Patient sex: M
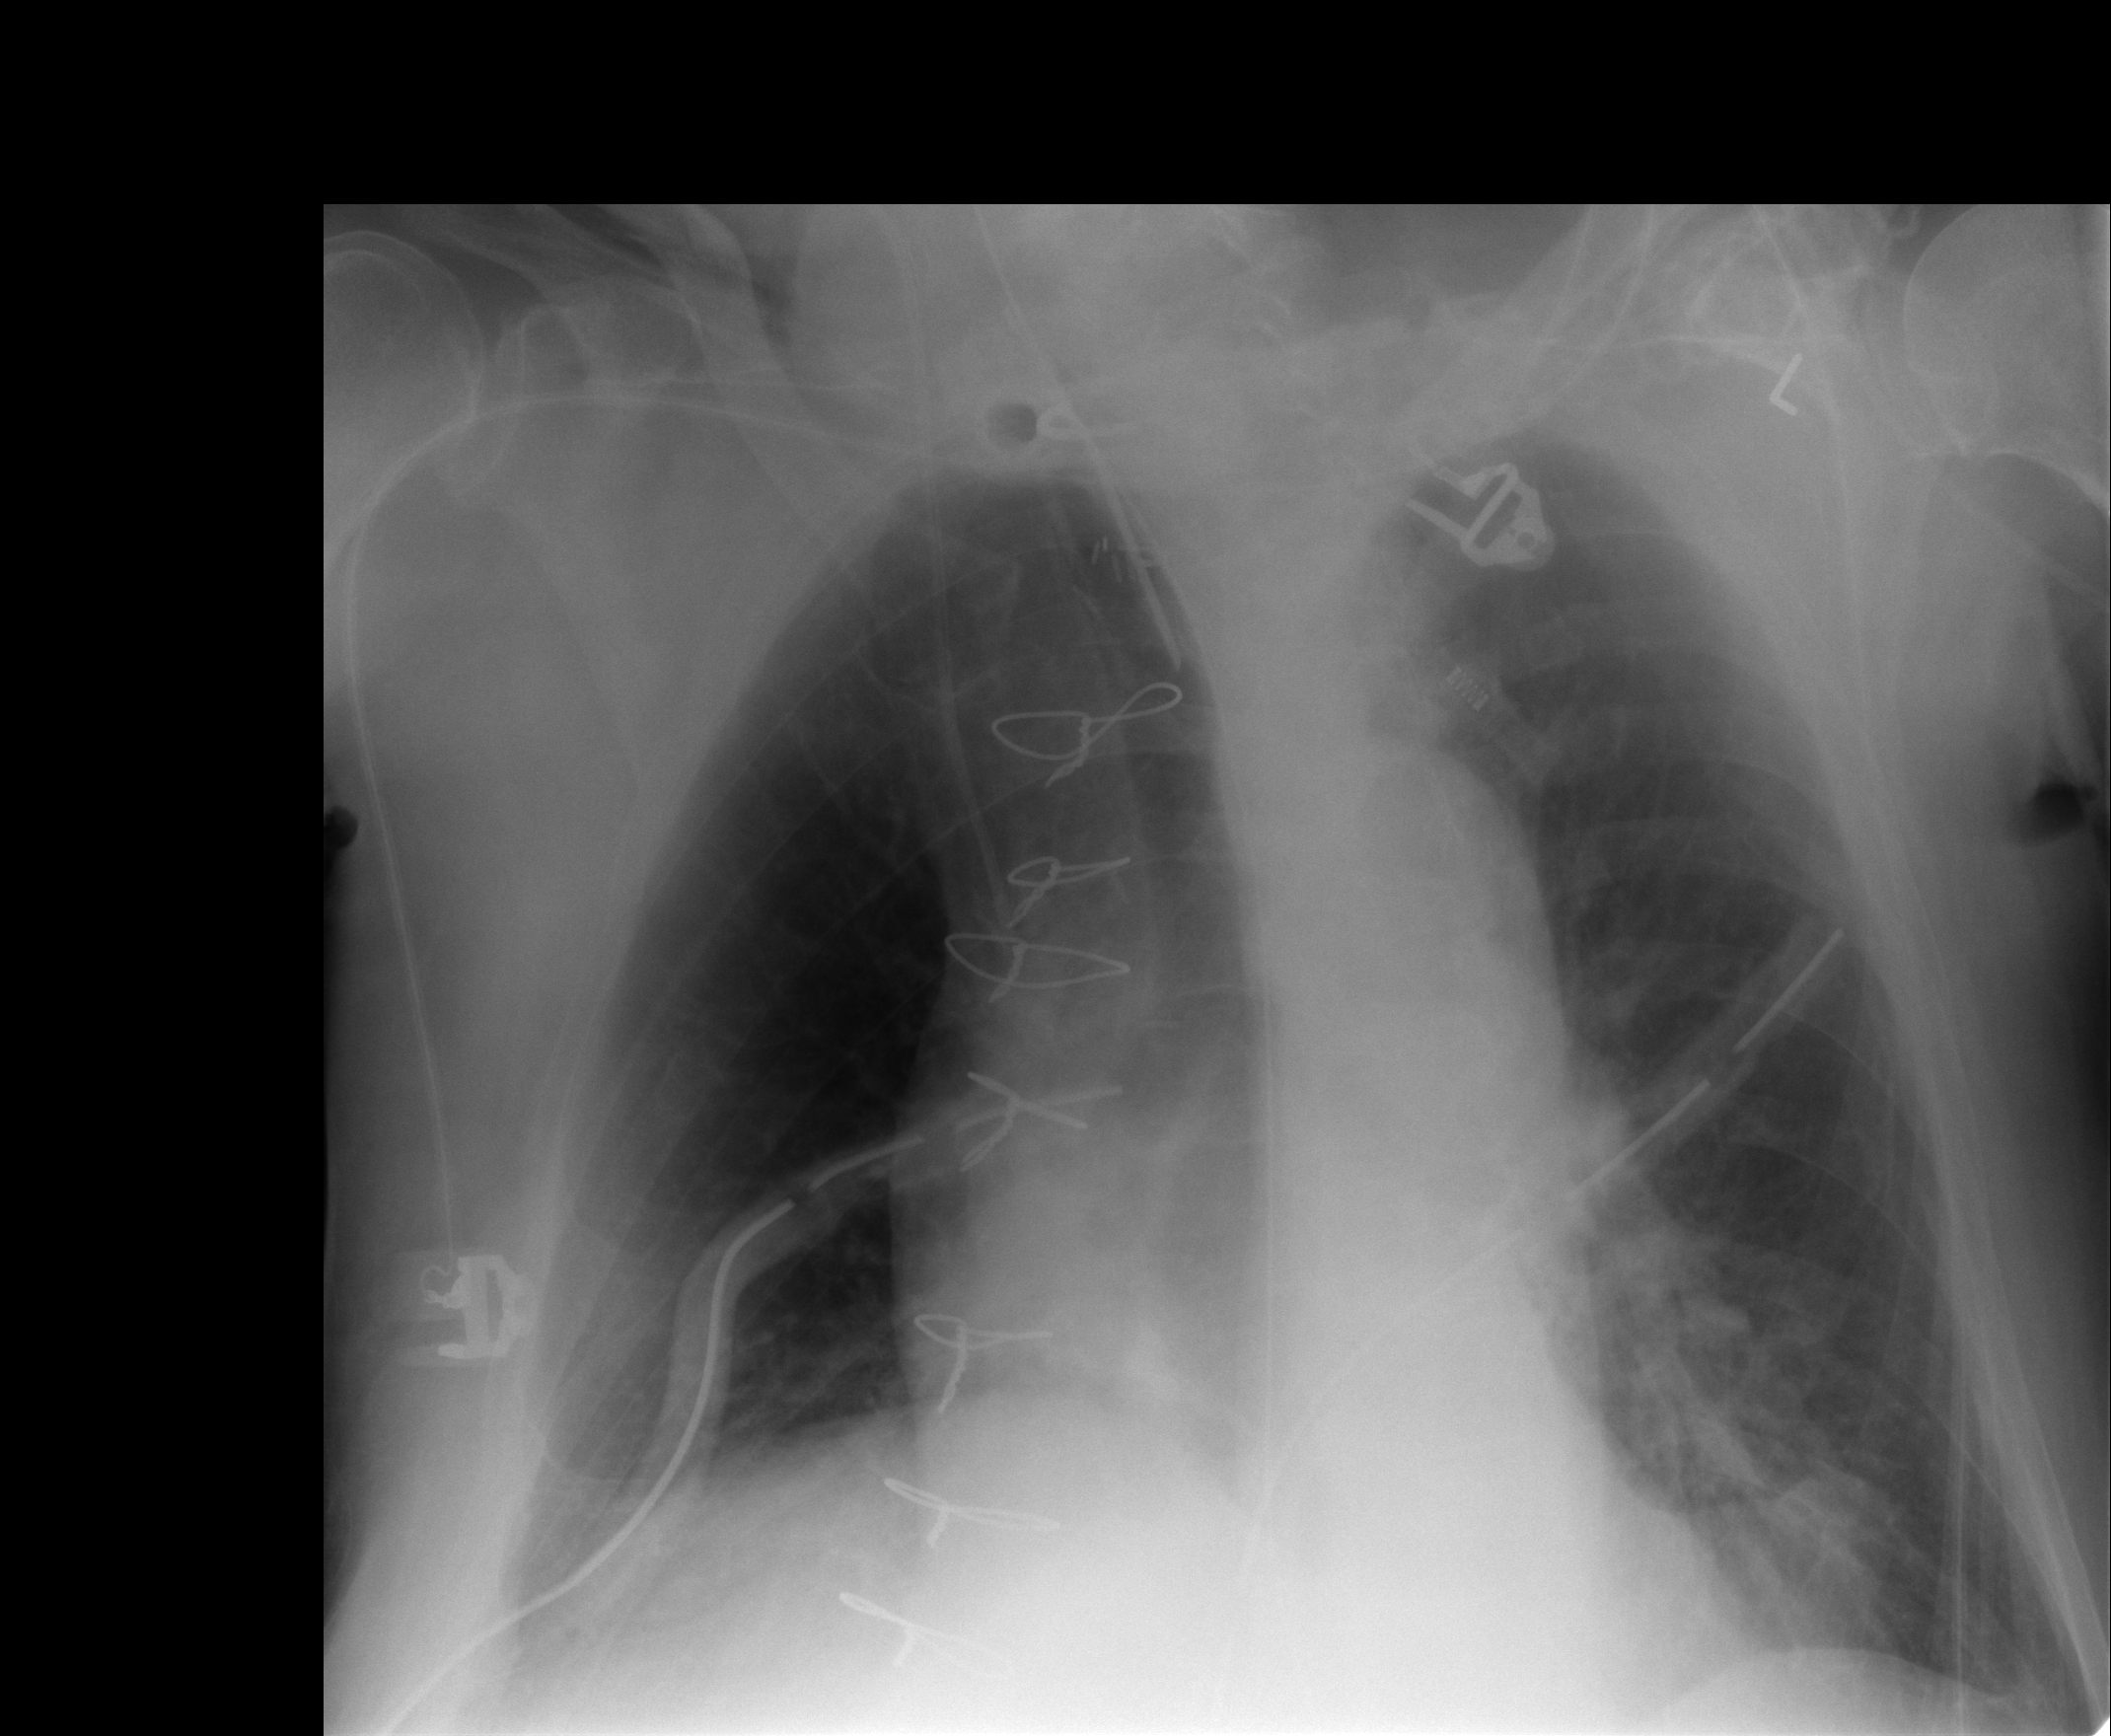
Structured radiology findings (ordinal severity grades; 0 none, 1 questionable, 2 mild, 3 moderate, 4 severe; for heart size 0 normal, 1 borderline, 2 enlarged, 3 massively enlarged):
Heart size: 0
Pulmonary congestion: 0
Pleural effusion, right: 0
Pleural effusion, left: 0
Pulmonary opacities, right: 0
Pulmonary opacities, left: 0
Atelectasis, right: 2
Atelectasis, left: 2